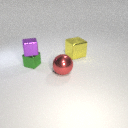
small purple metal cube above small green metal cube